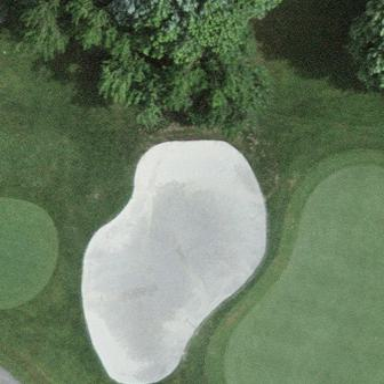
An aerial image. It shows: Sandy area is golf bunker.